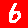
Digit: 6